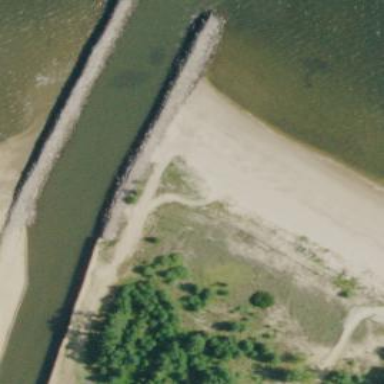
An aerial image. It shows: Breakwater structure.